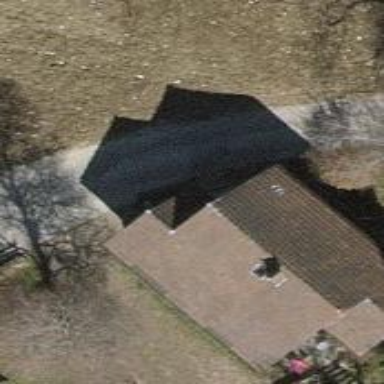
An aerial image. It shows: Residential building with gabled roof.